Question: Given the following four-coloring problem graph, where part of the region has been pre-colored, how many coloring combinations are there for the remaining region?
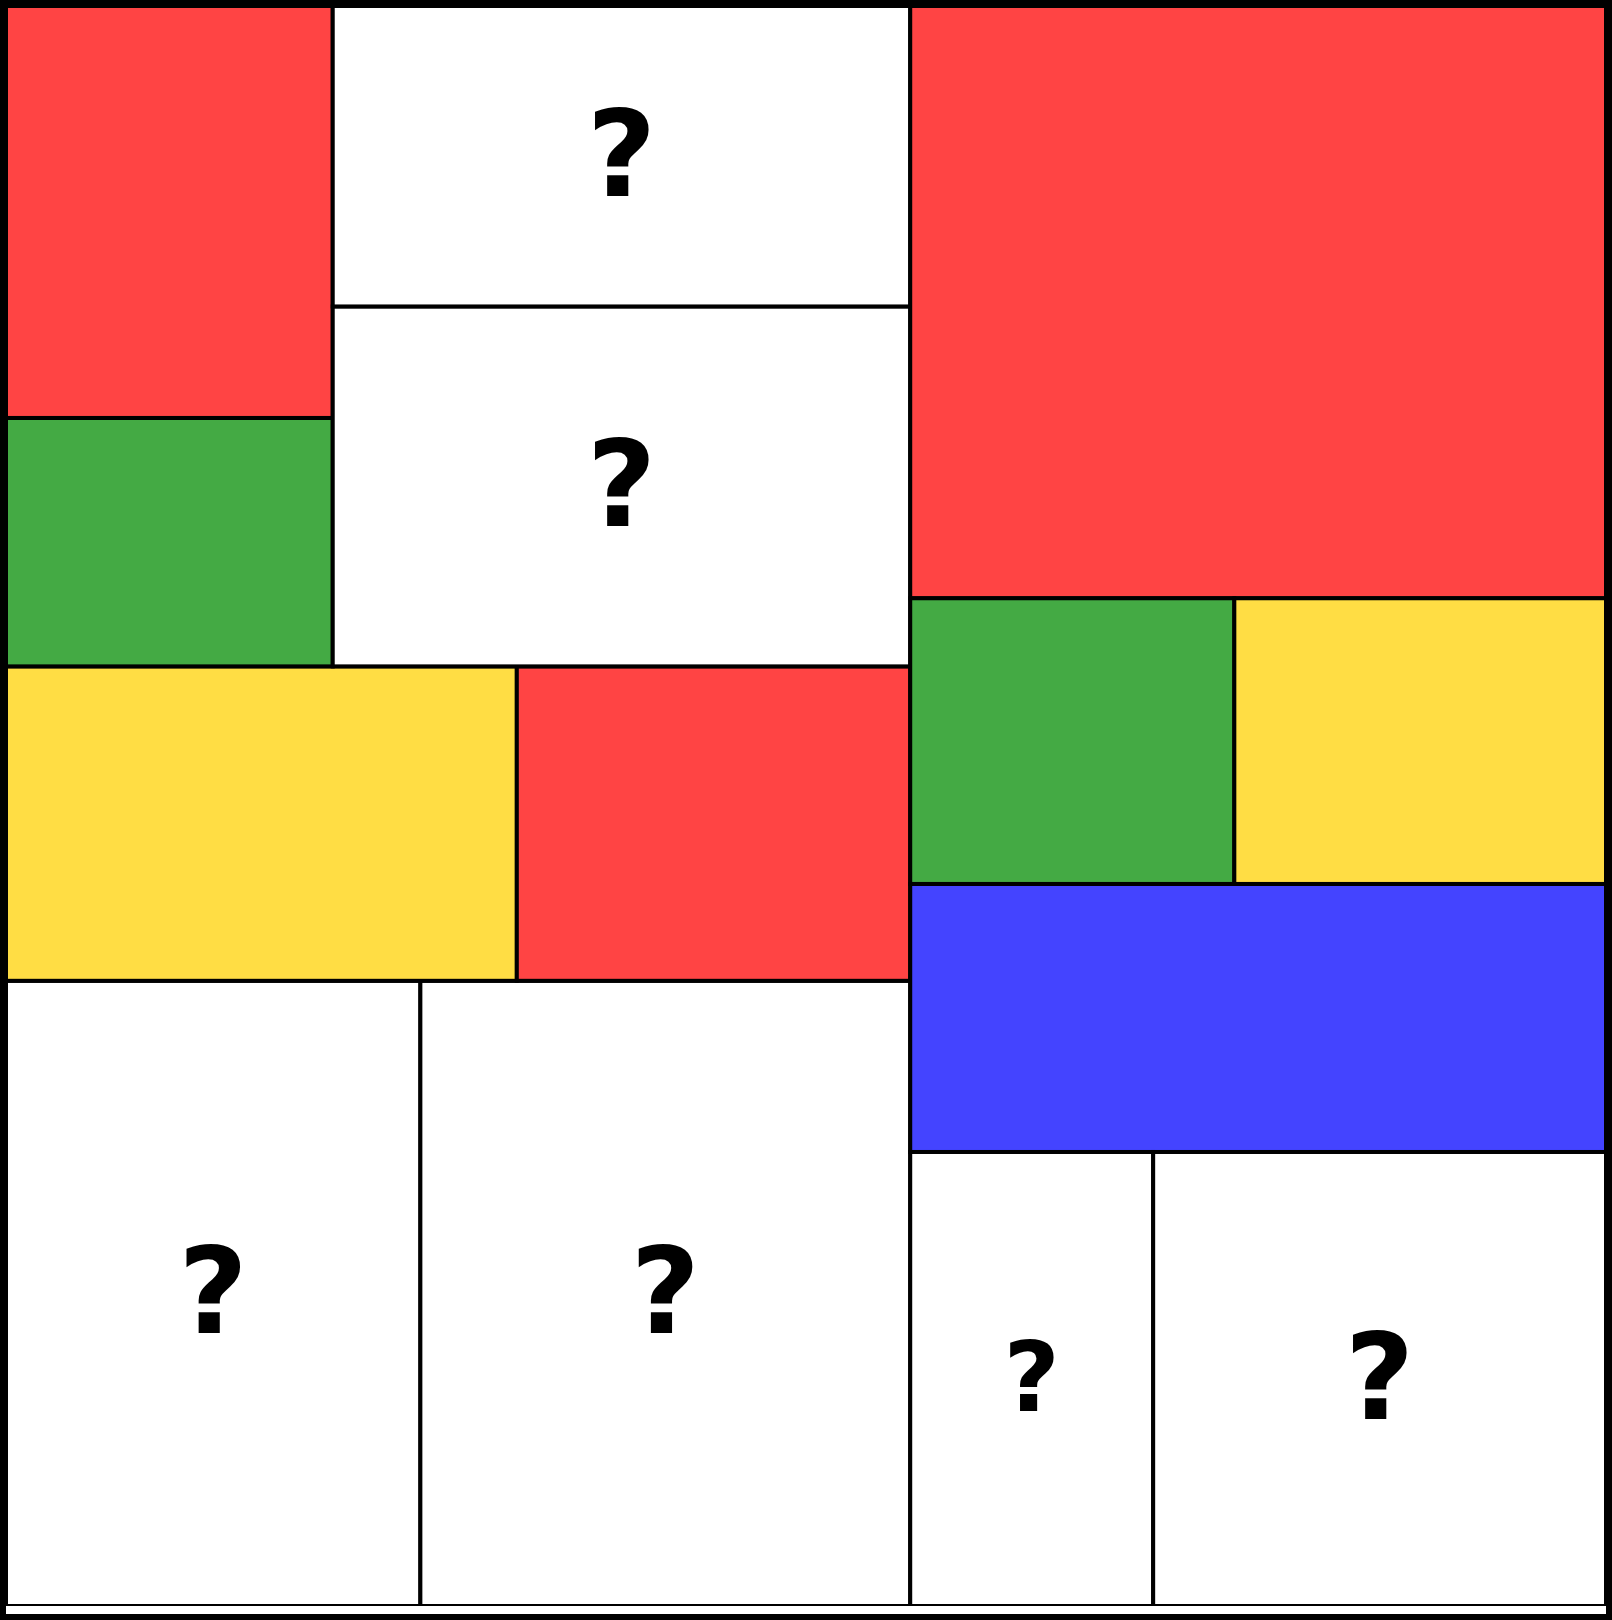
Answer: 56